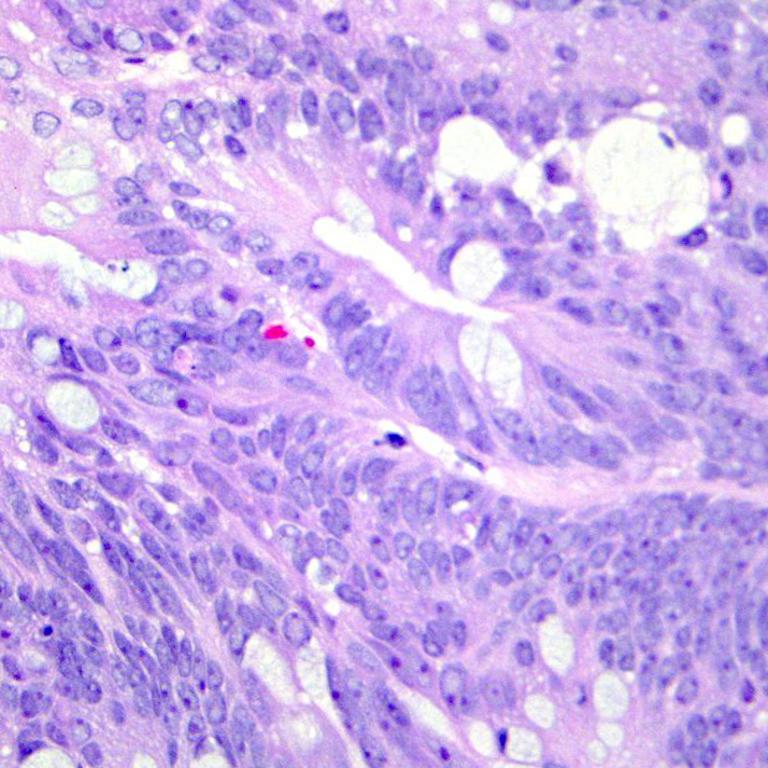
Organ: colon
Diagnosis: adenocarcinomas